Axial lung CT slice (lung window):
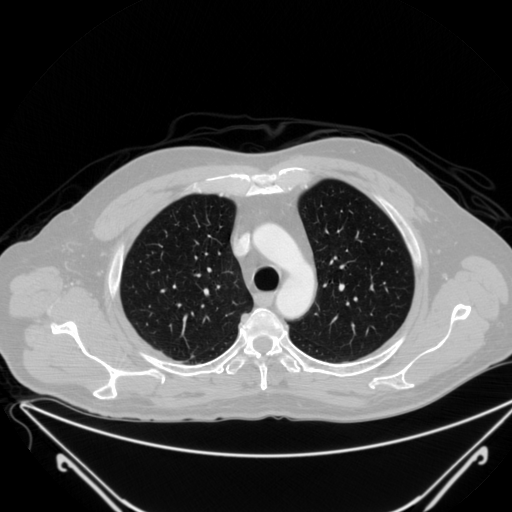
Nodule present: no